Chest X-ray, PA view. Patient: 46 years old, sex M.
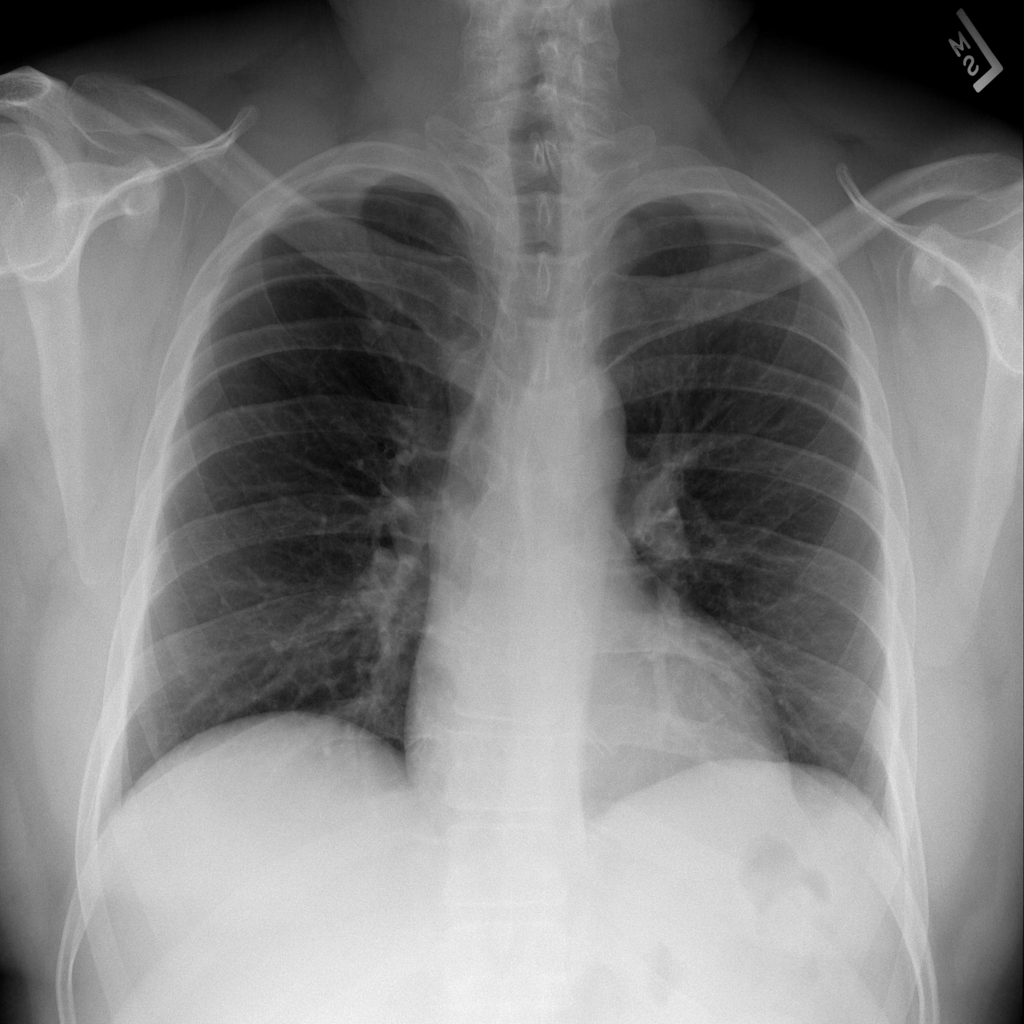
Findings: No Finding